Question: I would like to know how to draw a semi circle in JavaFX. I tried to use Shape and QuadCurve but I couldn't make a perfect semicircle.
Here is a picture of what I'm trying to draw :

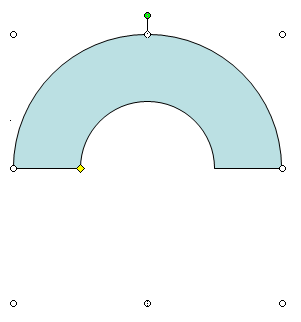
Answer: The picture you linked is actually a semi-ring. You can get it in JavaFX by drawing nested 2 arcs and some lines. But my preferred way is to use the 'Path'.
'''
public class SemiDemo extends Application {
@Override
public void start(Stage primaryStage) {
Group root = new Group();
root.getChildren().add(drawSemiRing(120, 120, 100, 50, Color.LIGHTGREEN, Color.DARKGREEN));
root.getChildren().add(drawSemiRing(350, 350, 200, 30, Color.LIGHTSKYBLUE, Color.DARKBLUE));
Scene scene = new Scene(root, 300, 250);
primaryStage.setScene(scene);
primaryStage.show();
}
private Path drawSemiRing(double centerX, double centerY, double radius, double innerRadius, Color bgColor, Color strkColor) {
Path path = new Path();
path.setFill(bgColor);
path.setStroke(strkColor);
path.setFillRule(FillRule.EVEN_ODD);
MoveTo moveTo = new MoveTo();
moveTo.setX(centerX + innerRadius);
moveTo.setY(centerY);
ArcTo arcToInner = new ArcTo();
arcToInner.setX(centerX - innerRadius);
arcToInner.setY(centerY);
arcToInner.setRadiusX(innerRadius);
arcToInner.setRadiusY(innerRadius);
MoveTo moveTo2 = new MoveTo();
moveTo2.setX(centerX + innerRadius);
moveTo2.setY(centerY);
HLineTo hLineToRightLeg = new HLineTo();
hLineToRightLeg.setX(centerX + radius);
ArcTo arcTo = new ArcTo();
arcTo.setX(centerX - radius);
arcTo.setY(centerY);
arcTo.setRadiusX(radius);
arcTo.setRadiusY(radius);
HLineTo hLineToLeftLeg = new HLineTo();
hLineToLeftLeg.setX(centerX - innerRadius);
path.getElements().add(moveTo);
path.getElements().add(arcToInner);
path.getElements().add(moveTo2);
path.getElements().add(hLineToRightLeg);
path.getElements().add(arcTo);
path.getElements().add(hLineToLeftLeg);
return path;
}
public static void main(String[] args) {
launch(args);
}
}
'''
Refer to <URL> of JavaFX for more info about the shapes used in the code.
Screenshot: